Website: bh-photo
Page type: receipt
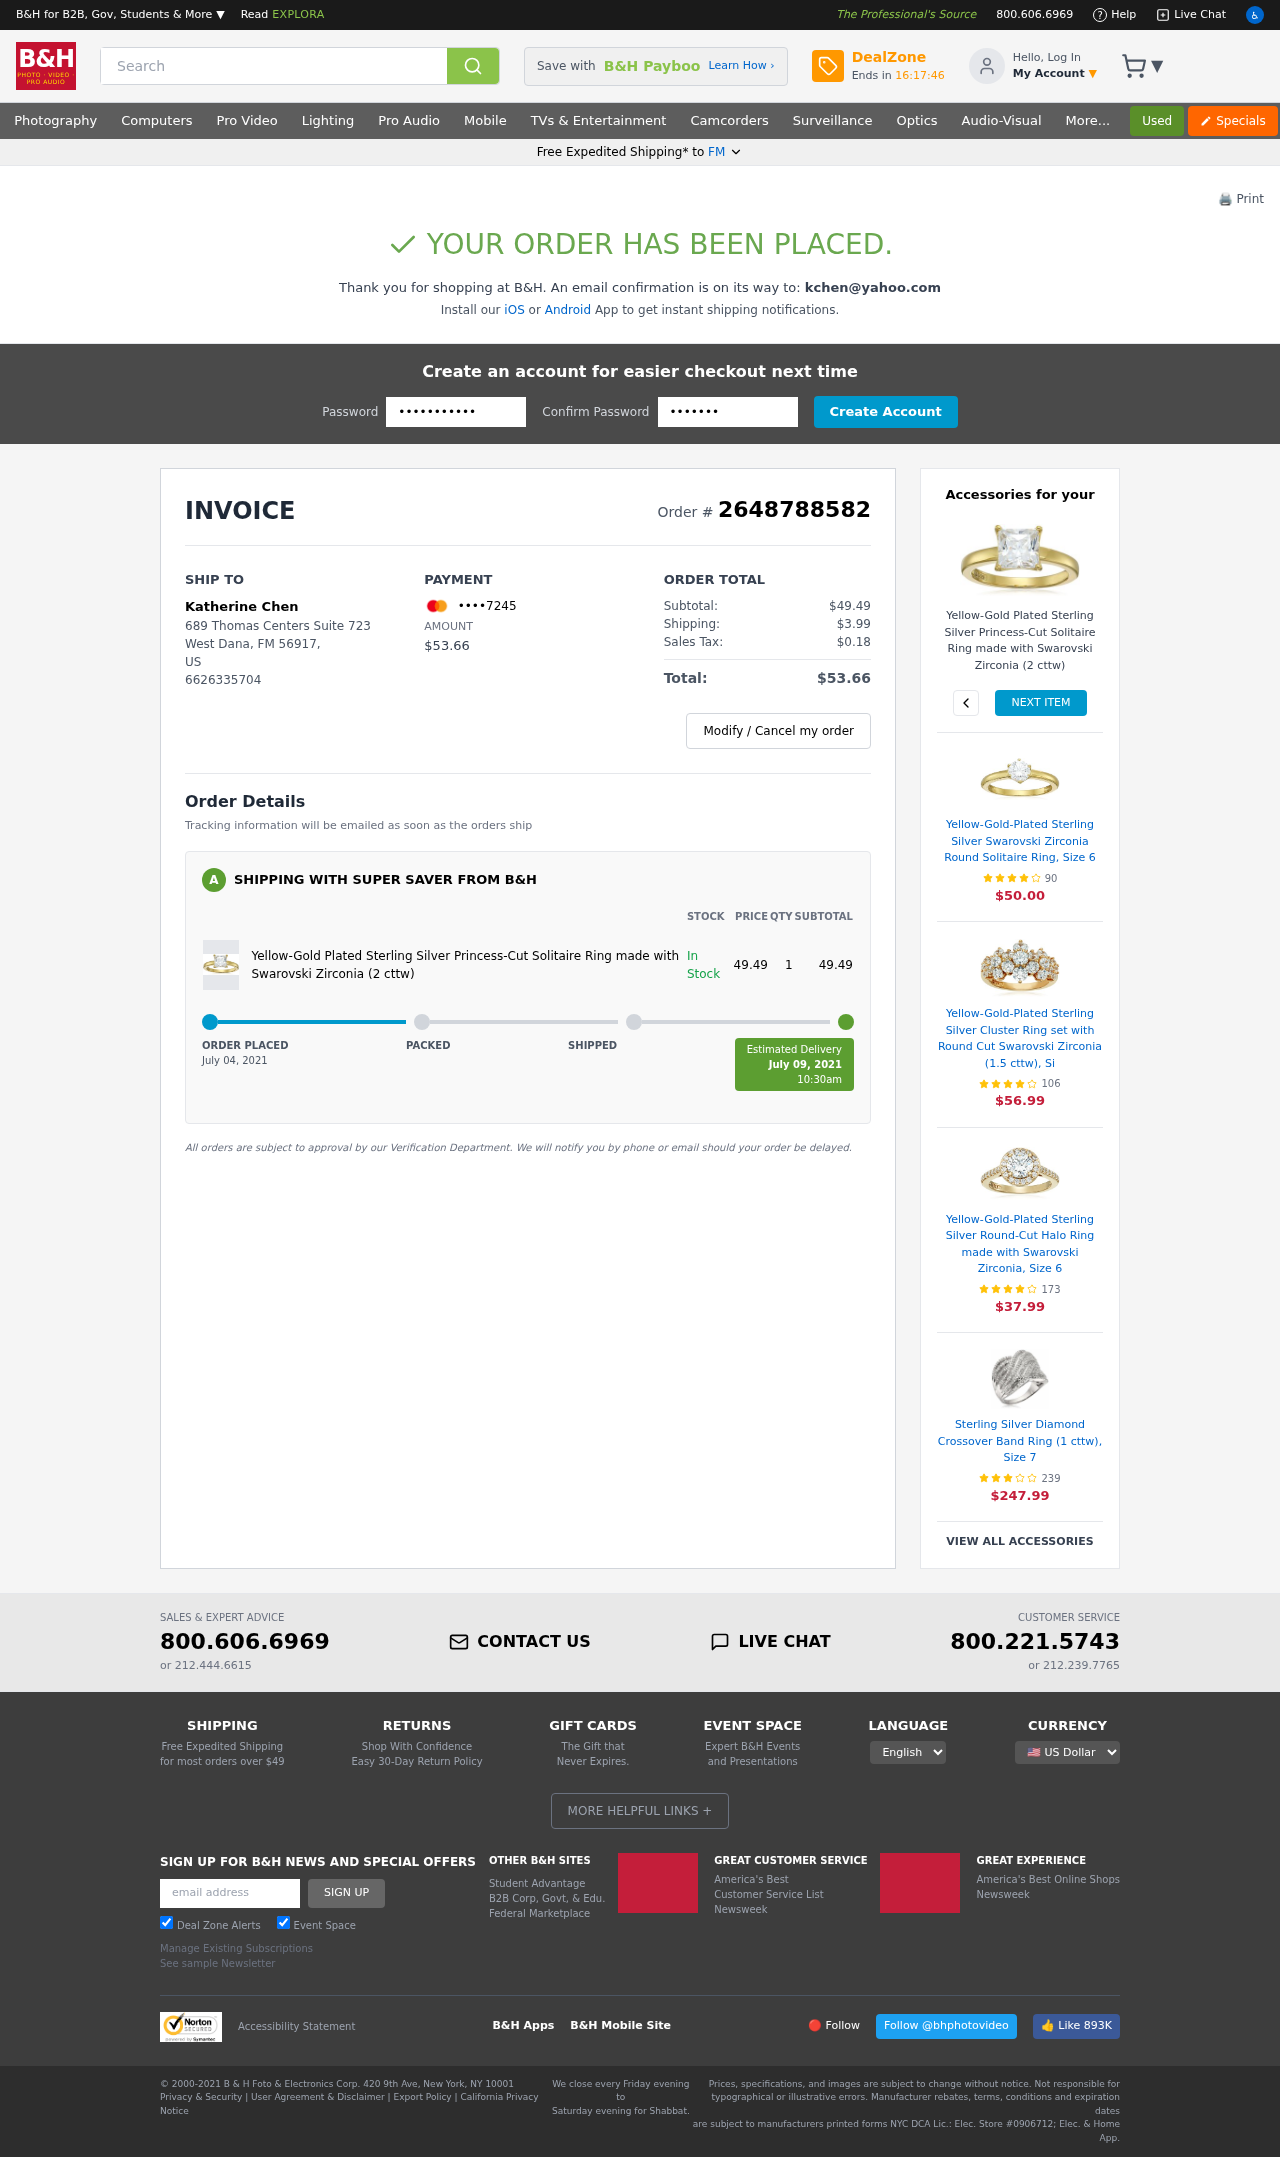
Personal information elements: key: PII_CARD_LAST4
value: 7245
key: PII_CITY
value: West Dana
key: PII_EMAIL
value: kchen@yahoo.com
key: PII_FULLNAME
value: Katherine Chen
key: PII_PHONE
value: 6626335704
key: PII_POSTCODE
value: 56917
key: PII_STATE
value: FM
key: PII_STATE_ABBR
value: FM
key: PII_STREET
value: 689 Thomas Centers Suite 723
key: PII_COUNTRY_CODE
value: US
Product elements: key: PRODUCT1_NAME
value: Yellow-Gold Plated Sterling Silver Princess-Cut Solitaire Ring made with Swarovski Zirconia (2 cttw)
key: PRODUCT1_PRICE
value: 49.49
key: PRODUCT1_QUANTITY
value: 1
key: PRODUCT1_NAME2
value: Yellow-Gold Plated Sterling Silver Princess-Cut Solitaire Ring made with Swarovski Zirconia (2 cttw)
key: PRODUCT2_NAME
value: Yellow-Gold-Plated Sterling Silver Swarovski Zirconia Round Solitaire Ring, Size 6
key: PRODUCT2_NUM_RATINGS
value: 90
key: PRODUCT2_PRICE
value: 50.00
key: PRODUCT3_NAME
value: Yellow-Gold-Plated Sterling Silver Cluster Ring set with Round Cut Swarovski Zirconia (1.5 cttw), Si
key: PRODUCT3_NUM_RATINGS
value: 106
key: PRODUCT3_PRICE
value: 56.99
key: PRODUCT4_NAME
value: Yellow-Gold-Plated Sterling Silver Round-Cut Halo Ring made with Swarovski Zirconia, Size 6
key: PRODUCT4_NUM_RATINGS
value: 173
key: PRODUCT4_PRICE
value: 37.99
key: PRODUCT5_NAME
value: Sterling Silver Diamond Crossover Band Ring (1 cttw), Size 7
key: PRODUCT5_NUM_RATINGS
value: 239
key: PRODUCT5_PRICE
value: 247.99
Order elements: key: ORDER_ID
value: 2648788582
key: ORDER_TOTAL
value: $53.66
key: ORDER_SUBTOTAL
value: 49.49
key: ORDER_SUBTOTAL
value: $49.49
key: ORDER_SHIPPING_COST
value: $3.99
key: ORDER_TAX
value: $0.18
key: ORDER_DATE
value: July 04, 2021
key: ORDER_DELIVERY_DATE
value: July 09, 2021
Search elements: key: HEADER_SEARCH
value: Search